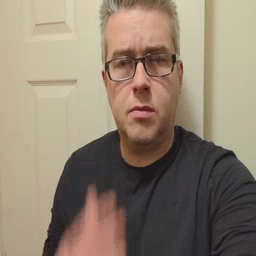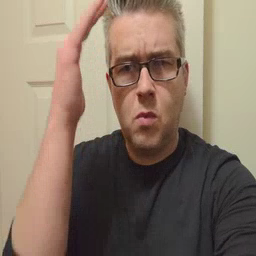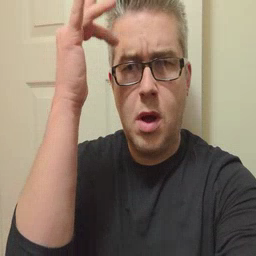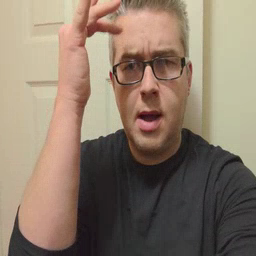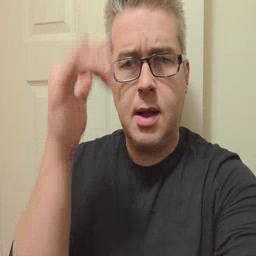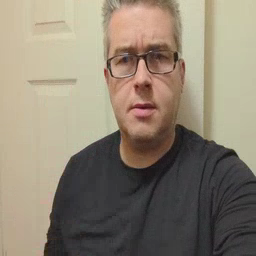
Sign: why